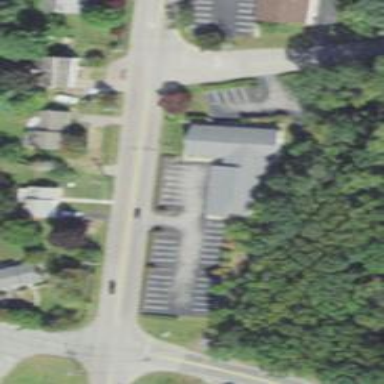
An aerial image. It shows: Healthcare clinic.